Question: What is the best practice for pushing a view controller based on the feedback from the requesting Current Location iOS-based dialog (shown in the image below)?
I am trying to determine after the selections is made to either success -> send the user onward in the flow OR fail -> show a screen that requires they allow current location.
I've gotten as far as calling this method from a method where a button-press allocates CLLocationManager:
'''
- (void) confirmInfo {
BOOL locationAllowed = [CLLocationManager locationServicesEnabled];
if (locationAllowed==NO) {
// Show the how-to viewcontroller
} else {
// Go to the next step onboarding
}
}
'''
But I do not know how to wait until the input comes back from the dialog to choose which VC to show the user.

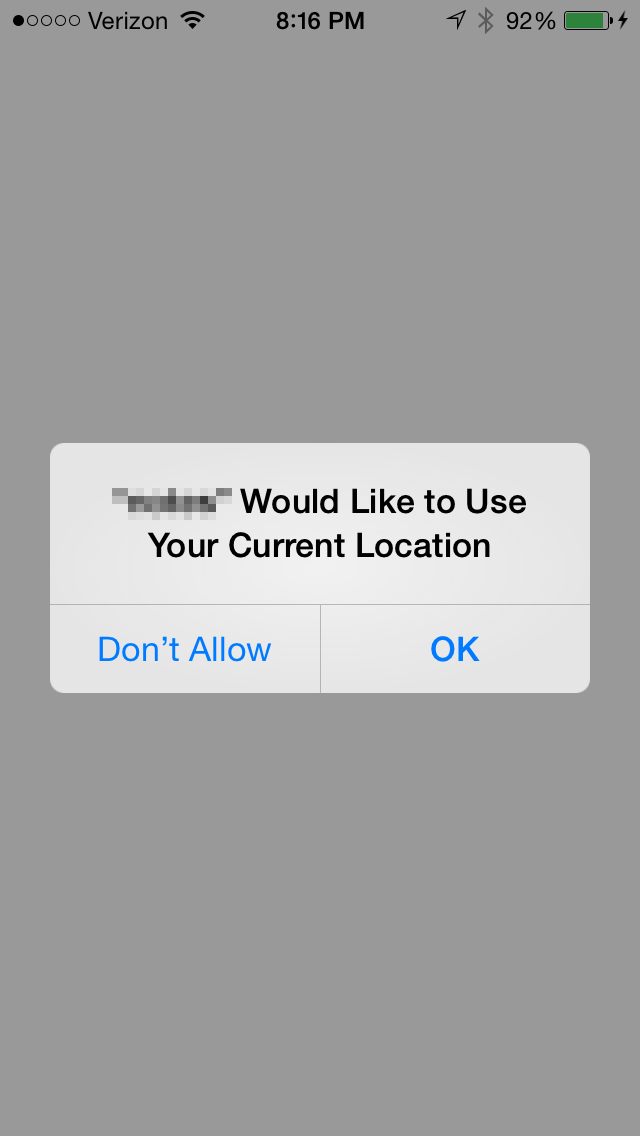
Answer: You can have Delegate method user will allow or even if user dont allow.. and from that response you can continue you push pop.
Else even is you can try block based structure to maintain your flow.
following link may help you..
<URL>
or
<URL>
'''
INTULocationManager *locMgr = [INTULocationManager sharedInstance];
[locMgr requestLocationWithDesiredAccuracy:INTULocationAccuracyCity
timeout:10.0
delayUntilAuthorized:YES // This parameter is optional, defaults to NO if omitted
block:^(CLLocation *currentLocation, INTULocationAccuracy achievedAccuracy, INTULocationStatus status) {
if (status == INTULocationStatusSuccess) {
// Request succeeded, meaning achievedAccuracy is at least the requested accuracy, and
// currentLocation contains the device's current location.
}
else if (status == INTULocationStatusTimedOut) {
// Wasn't able to locate the user with the requested accuracy within the timeout interval.
// However, currentLocation contains the best location available (if any) as of right now,
// and achievedAccuracy has info on the accuracy/recency of the location in currentLocation.
}
else {
// An error occurred, more info is available by looking at the specific status returned.
}
}];
'''